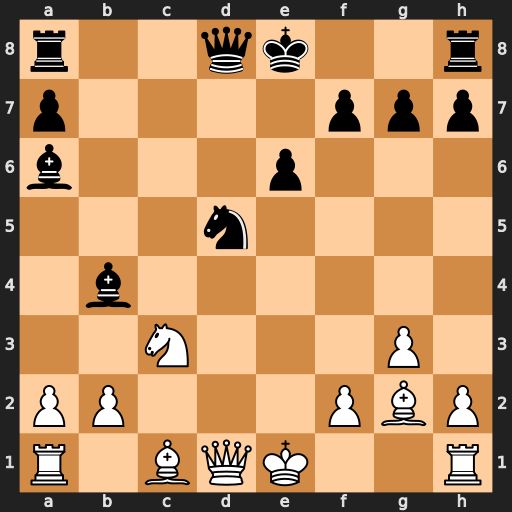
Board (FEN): r2qk2r/p4ppp/b3p3/3n4/1b6/2N3P1/PP3PBP/R1BQK2R
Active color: w
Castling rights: KQkq
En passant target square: -
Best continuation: Qa4+ Kf8 Qxa6